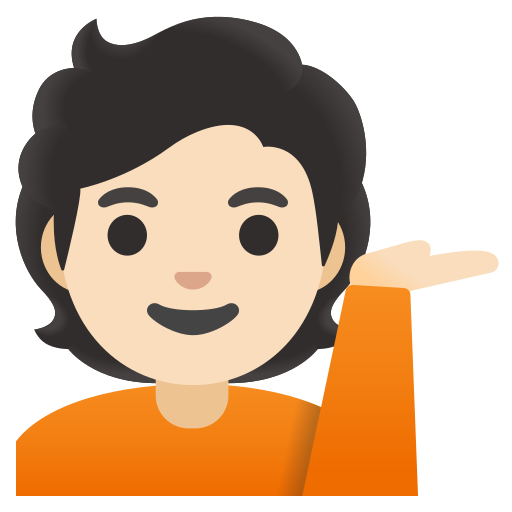
Emoji: 💁🏻